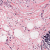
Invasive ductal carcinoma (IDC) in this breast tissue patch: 0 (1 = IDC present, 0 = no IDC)